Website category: movie
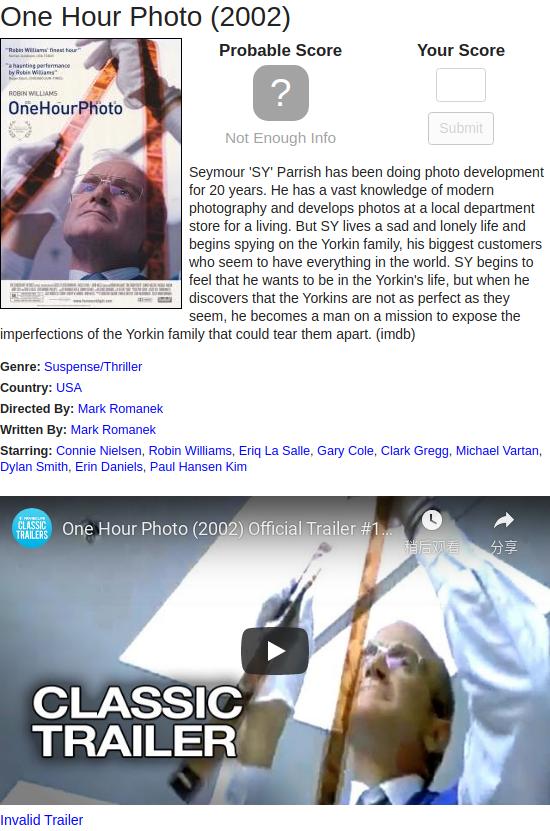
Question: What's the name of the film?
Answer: One Hour Photo

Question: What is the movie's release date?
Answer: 2002

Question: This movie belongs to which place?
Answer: USA

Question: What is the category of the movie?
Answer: Suspense/Thriller

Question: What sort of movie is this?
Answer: Suspense/Thriller

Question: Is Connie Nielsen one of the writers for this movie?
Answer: no

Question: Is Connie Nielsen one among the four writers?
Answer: no

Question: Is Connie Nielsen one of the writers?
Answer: no

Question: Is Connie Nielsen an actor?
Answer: yes

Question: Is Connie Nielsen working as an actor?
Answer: yes

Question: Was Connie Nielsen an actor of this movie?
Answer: yes

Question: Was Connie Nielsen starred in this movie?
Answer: yes

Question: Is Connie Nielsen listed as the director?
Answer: no

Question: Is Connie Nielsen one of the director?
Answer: no

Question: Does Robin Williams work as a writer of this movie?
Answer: no

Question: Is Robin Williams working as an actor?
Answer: yes

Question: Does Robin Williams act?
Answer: yes

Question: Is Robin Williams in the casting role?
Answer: yes

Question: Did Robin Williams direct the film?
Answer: no

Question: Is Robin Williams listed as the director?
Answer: no

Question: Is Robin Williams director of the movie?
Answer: no

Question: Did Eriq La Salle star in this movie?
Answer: yes

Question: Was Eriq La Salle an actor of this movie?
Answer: yes

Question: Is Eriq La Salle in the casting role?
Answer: yes

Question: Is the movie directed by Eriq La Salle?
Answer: no

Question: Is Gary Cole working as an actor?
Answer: yes

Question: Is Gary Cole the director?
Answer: no

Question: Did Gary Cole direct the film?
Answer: no

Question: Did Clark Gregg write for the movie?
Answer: no

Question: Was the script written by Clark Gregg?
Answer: no

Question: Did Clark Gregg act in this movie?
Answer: yes

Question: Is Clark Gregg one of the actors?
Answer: yes

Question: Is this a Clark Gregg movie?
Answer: no

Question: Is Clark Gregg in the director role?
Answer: no

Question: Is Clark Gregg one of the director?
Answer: no

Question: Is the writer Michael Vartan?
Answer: no

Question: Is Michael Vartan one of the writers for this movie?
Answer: no

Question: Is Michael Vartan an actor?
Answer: yes

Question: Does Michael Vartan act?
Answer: yes

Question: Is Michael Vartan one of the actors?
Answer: yes

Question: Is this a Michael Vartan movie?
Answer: no

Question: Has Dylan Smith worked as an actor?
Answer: yes

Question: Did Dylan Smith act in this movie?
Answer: yes

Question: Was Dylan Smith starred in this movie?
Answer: yes

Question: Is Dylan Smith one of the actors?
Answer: yes

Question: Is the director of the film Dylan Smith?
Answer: no

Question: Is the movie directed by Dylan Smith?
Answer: no

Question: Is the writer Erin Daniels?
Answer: no

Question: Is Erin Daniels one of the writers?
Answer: no

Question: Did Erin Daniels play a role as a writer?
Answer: no

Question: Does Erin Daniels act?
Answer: yes

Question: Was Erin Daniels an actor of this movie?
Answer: yes

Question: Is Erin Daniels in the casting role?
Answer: yes

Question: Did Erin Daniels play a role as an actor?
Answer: yes

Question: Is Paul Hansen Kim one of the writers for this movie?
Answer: no

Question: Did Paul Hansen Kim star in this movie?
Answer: yes

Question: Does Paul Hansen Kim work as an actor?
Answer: yes

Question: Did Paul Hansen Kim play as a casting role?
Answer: yes

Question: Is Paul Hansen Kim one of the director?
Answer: no